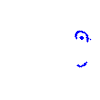
Particle: proton